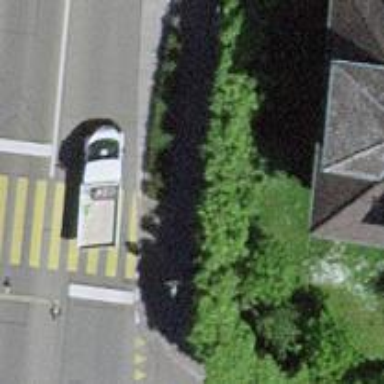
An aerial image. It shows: Post box.